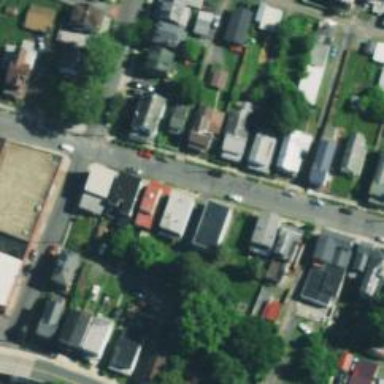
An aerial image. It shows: Alley classified as service road.